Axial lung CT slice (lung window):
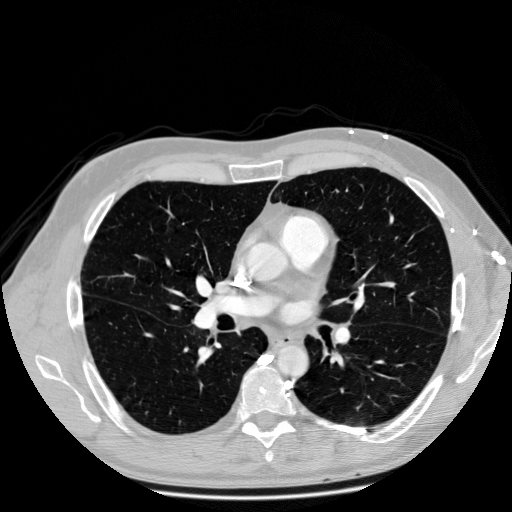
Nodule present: no